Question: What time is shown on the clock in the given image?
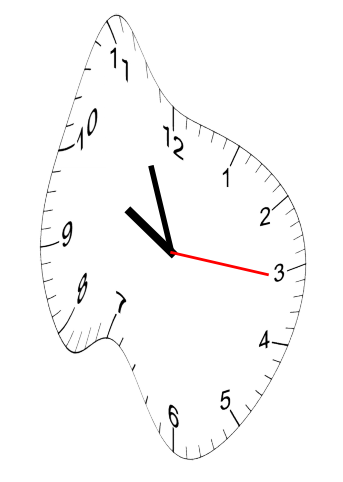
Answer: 09:56:16